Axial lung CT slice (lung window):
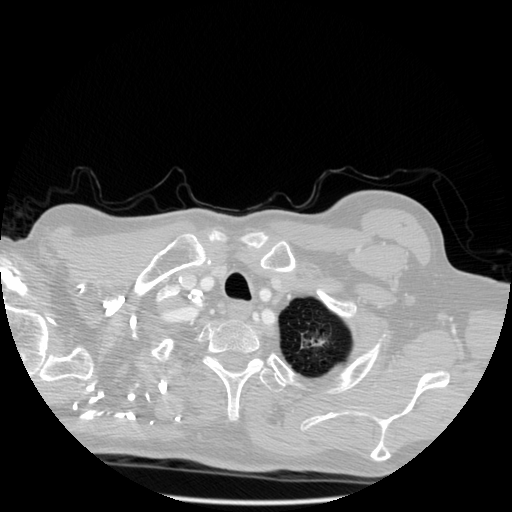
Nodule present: yes
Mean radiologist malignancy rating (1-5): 4.667